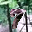
Label: 7